Interaction volume radius: 5 \u00c5
Interaction volume height: 25 \u00c5
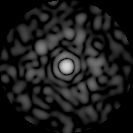
Disorder parameter: 0.8067